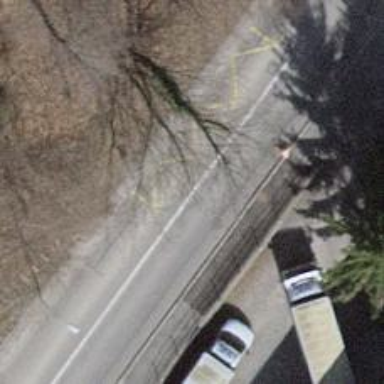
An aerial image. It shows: Bus stop with designated stop position for public transport.